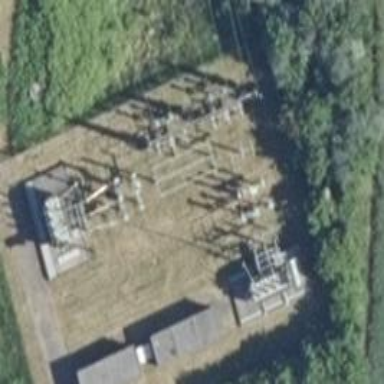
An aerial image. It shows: Three power lines with cables.